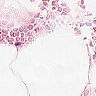
Metastatic tissue present: no